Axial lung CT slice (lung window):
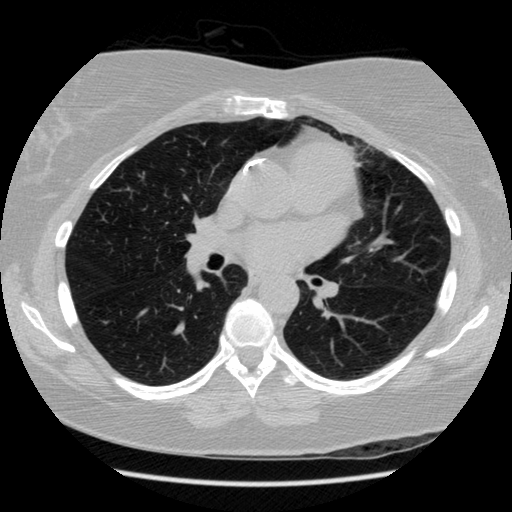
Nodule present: no